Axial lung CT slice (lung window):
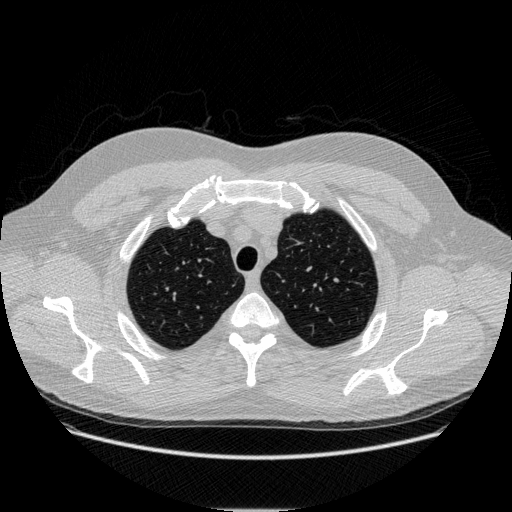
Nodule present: no